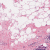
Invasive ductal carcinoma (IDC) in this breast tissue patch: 0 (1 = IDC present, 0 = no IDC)